Interaction volume radius: 10 \u00c5
Interaction volume height: 10 \u00c5
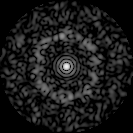
Disorder parameter: 0.837